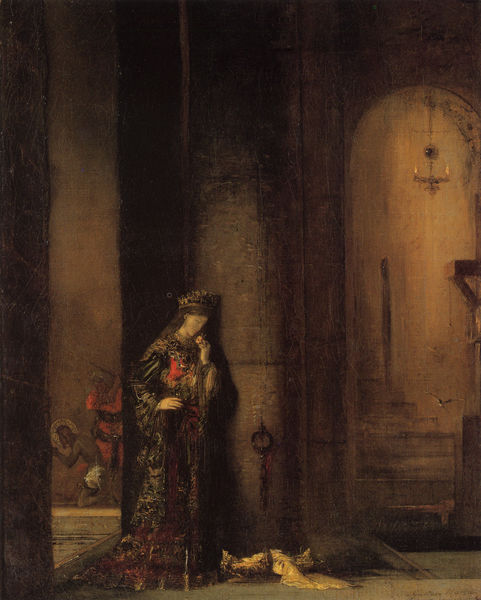
Titel: Salomé à la prison (dite aussi Salomé à la rose)
Künstler: Gustave Moreau
Standort: Tokyo
Institution: The National Museum of Western Art
Schlagwörter: dunkel, gemälde, hand, mann, schatten, umhang, gelb, grün, menschen, blume, braun, frau, grau, hell, hintergrund, holz, kleid, kleider, lampe, licht, männer, pfeiler, raum, schwarz, stroh, säule, säulen, tür, weiss, zimmer, dame, rose, rot, schloss, tier, tuch, beige, malerei, symbolismus, wand, enthauptung, henker, johannes, kleidung, köpfen, mord, salome, stein, tod, tot, trauer, täufer, innenraum, öl, kirche, boden, bestickt, gewand, gold, reich, stickerei, tücher, innen, saum, theater, borte, diadem, gotik, krone, prinzessin, seide, traurig, ranken, fesseln, liegen, bogen, russland, warm, kette, rundbogen, romantik, lehnen, treppe, weiblich, kerze, kerzen, kronleuchter, leuchter, nebenraum, aufgang, balken, durchgang, stufe, stufen, kammer, knie, ring, tor, halle, versteckt, keller, nische, gewölbe, kreuz, gefangen, waffen, ketten, knien, soldat, gebet, allegorie, sims, kerzenlicht, kerzenschein, schein, kerzenleuchter, öffnung, heiligenschein, gruft, gefängnis, kerker, schwarzer, nimbus, sklave, christus, jesus, mittelalter, romanik, aussen, heiliger, ausgang, tempel, herrscherin, königin, konsole, märtyrer, schlüssel, zarin, verließ, maria, gefangener, lichtschein, lager, fessel, peitschen, prächtig, eisenring, folter, ecclesia, moreau, verlies, folterknecht, horchen, der täufer, konchie, millais, moreas, wandeisen, saolme